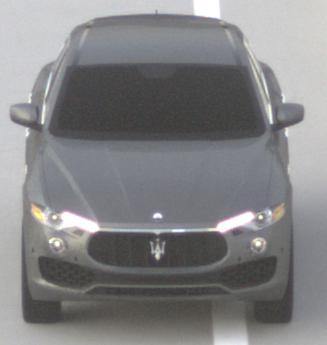
Make: Maserati
Model: Levante GT Hybrid
Detailed model: Levante
Model produced from: 2021/07
Model produced until: 2022/10
Doors: 4
Color: gray
Road condition: dry road
Daytime: sunrise or sunset
Contrast: low contrast